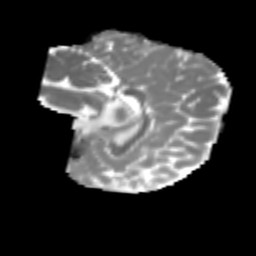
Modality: MD
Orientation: sagittal
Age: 6
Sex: male
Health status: healthy